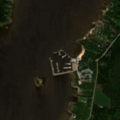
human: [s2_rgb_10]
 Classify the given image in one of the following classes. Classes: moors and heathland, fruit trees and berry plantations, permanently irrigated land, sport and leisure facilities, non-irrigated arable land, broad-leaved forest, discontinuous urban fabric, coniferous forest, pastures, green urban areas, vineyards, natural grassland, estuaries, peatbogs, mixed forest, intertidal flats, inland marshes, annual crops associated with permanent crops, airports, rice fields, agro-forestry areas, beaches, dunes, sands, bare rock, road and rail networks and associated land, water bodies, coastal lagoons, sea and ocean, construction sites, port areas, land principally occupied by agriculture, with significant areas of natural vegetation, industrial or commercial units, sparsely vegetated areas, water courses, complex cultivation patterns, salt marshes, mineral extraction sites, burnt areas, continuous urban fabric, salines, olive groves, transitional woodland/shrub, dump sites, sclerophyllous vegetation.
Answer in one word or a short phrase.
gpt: sport and leisure facilities, coniferous forest, mixed forest, sea and ocean